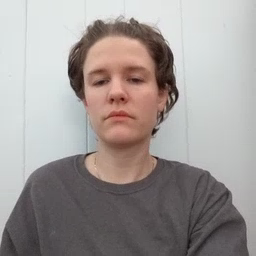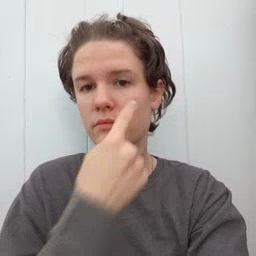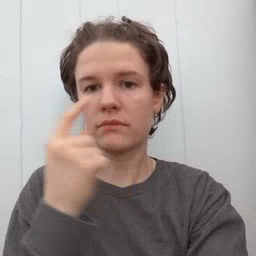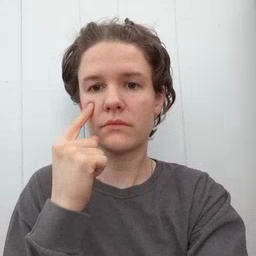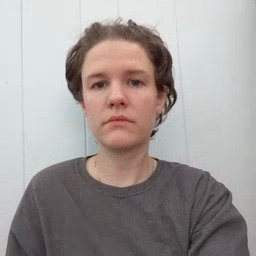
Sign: eye